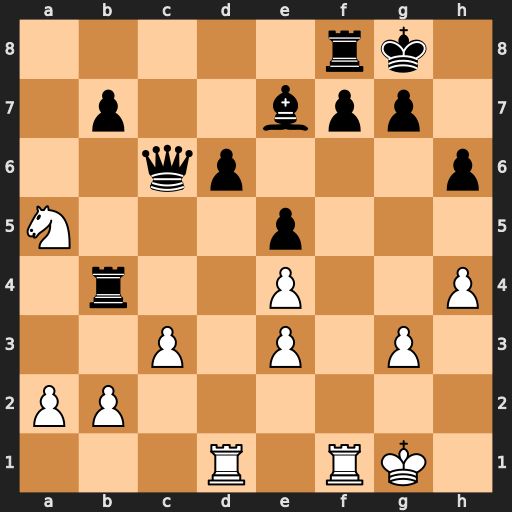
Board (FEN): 5rk1/1p2bpp1/2qp3p/N3p3/1r2P2P/2P1P1P1/PP6/3R1RK1
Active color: w
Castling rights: -
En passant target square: -
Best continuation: Nxc6 bxc6 cxb4